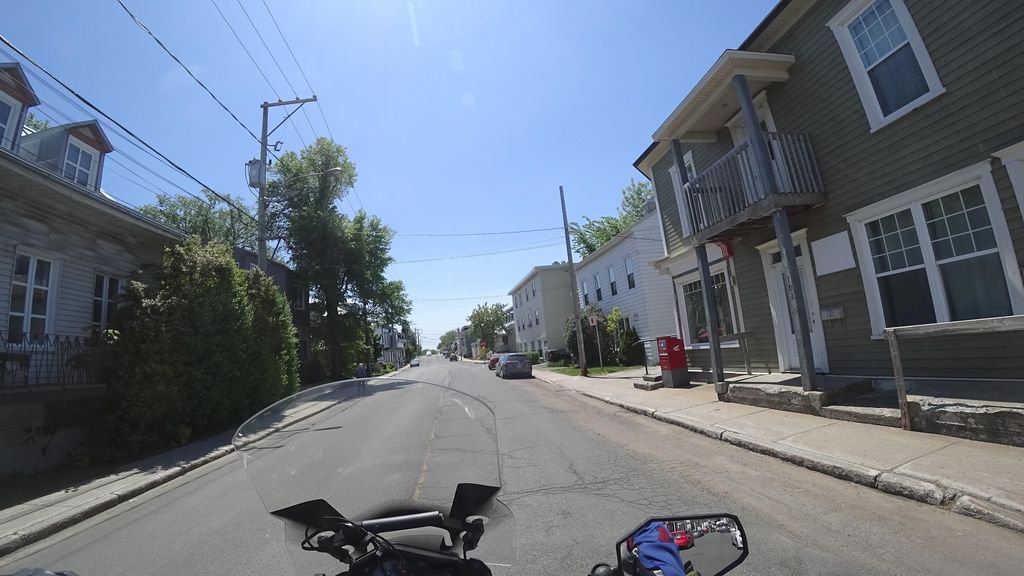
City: quebec_city